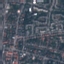
Land use / land cover: Residential